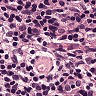
Metastatic tissue present: no